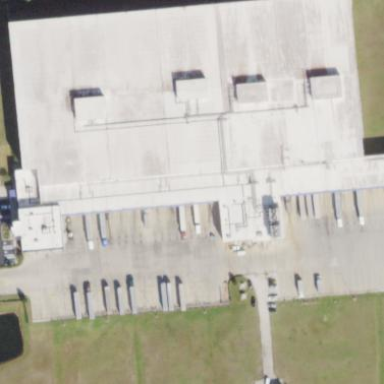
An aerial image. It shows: Warehouse.